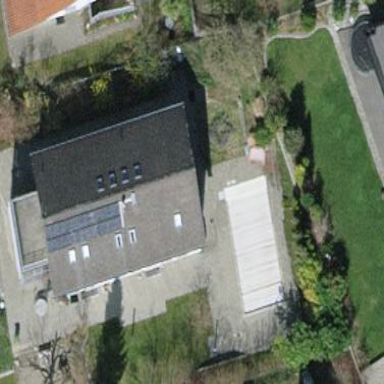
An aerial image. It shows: Detached building with tiled roof.